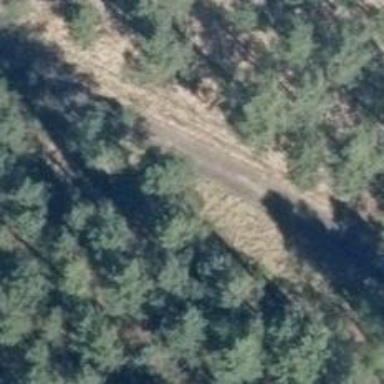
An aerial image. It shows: Unclassified road with sand surface.